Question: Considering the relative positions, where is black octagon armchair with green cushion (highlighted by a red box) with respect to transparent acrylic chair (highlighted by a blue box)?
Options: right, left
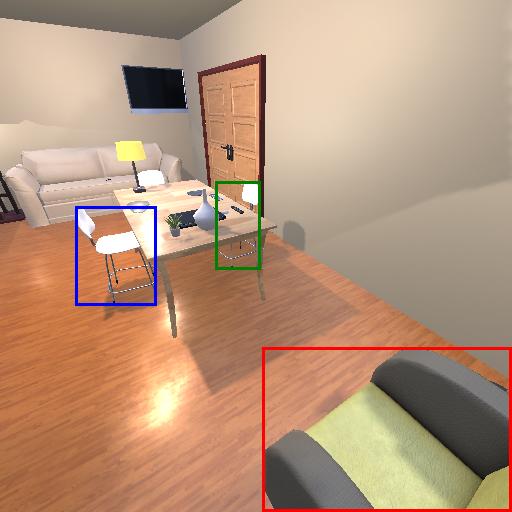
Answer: right